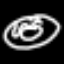
Label: donut